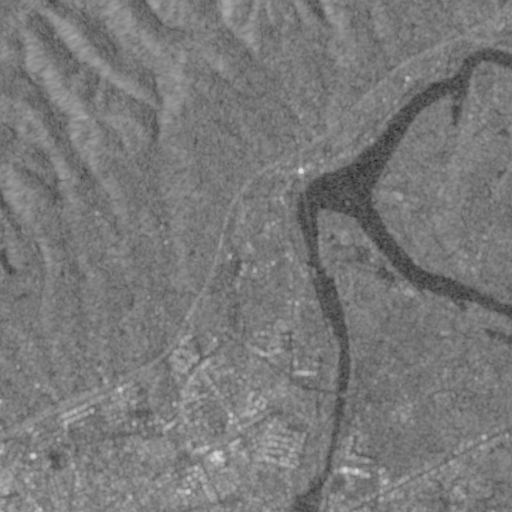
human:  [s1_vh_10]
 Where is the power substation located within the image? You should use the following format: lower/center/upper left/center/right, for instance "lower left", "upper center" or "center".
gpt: The power substation is located in the lower left of the image.
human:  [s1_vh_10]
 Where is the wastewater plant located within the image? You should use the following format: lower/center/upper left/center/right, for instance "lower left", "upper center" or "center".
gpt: The wastewater plant is located in the center of the image.
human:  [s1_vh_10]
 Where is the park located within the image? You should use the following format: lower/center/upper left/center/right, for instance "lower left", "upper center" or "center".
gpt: There is no park in the image.

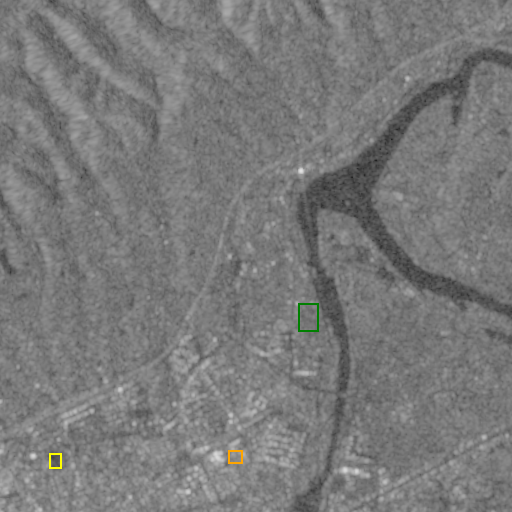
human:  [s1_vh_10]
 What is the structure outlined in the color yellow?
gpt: The structure outlined in yellow is a park.
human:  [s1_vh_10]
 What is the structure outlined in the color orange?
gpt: The structure outlined in orange is a power substation.
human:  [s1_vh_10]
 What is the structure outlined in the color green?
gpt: The structure outlined in green is a wastewater plant.
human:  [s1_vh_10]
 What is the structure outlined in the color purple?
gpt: There is no purple outline.